Interaction volume radius: 5 \u00c5
Interaction volume height: 20 \u00c5
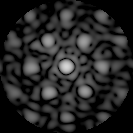
Disorder parameter: 0.5218